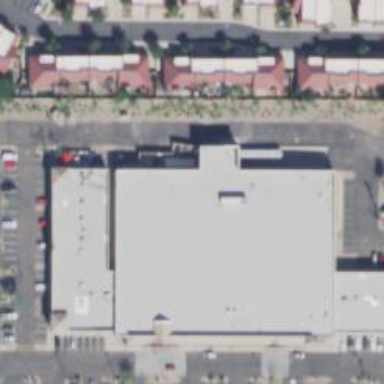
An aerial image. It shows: Pharmacy providing healthcare services.